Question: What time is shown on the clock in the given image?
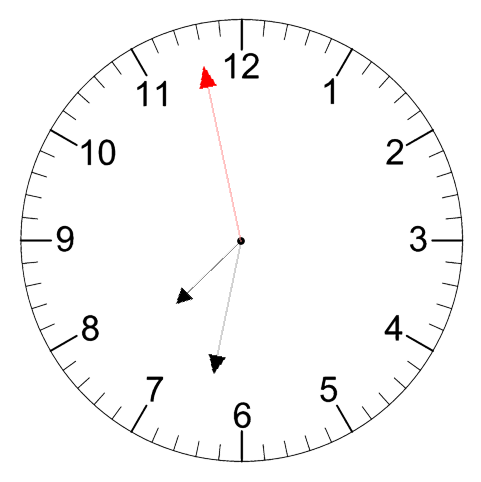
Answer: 07:31:58